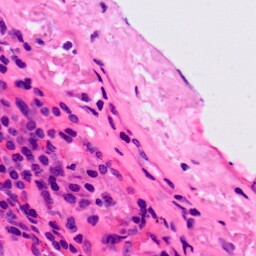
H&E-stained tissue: Lung